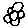
Label: flower